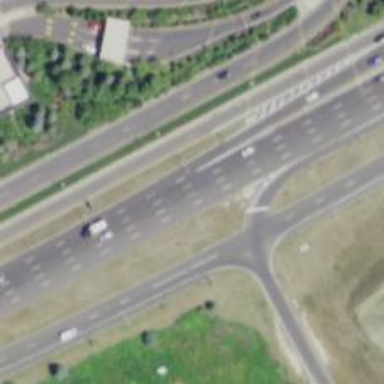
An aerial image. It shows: Trunk highway.